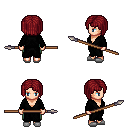
a pixel art fantasy rpg character, female body template, human, light skin, gray robe, teal pants, brunette pageboy hairstyle, white slippers, spear, four views (front, back, left, right), 2x2 character sprite sheet, small pixel art, hard edges, no anti-aliasing